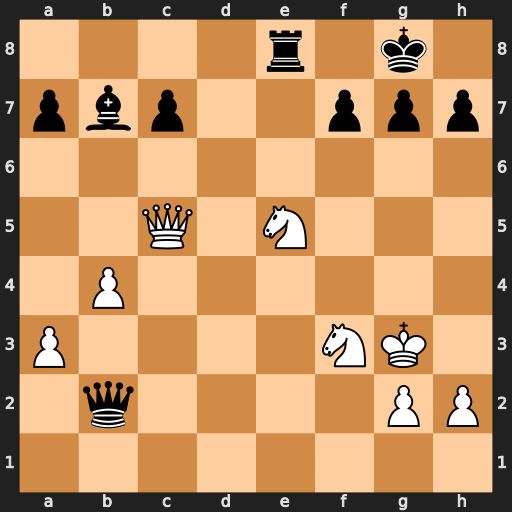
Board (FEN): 4r1k1/pbp2ppp/8/2Q1N3/1P6/P4NK1/1q4PP/8
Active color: w
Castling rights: -
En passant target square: -
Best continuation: Qxc7 Rf8 Qxb7